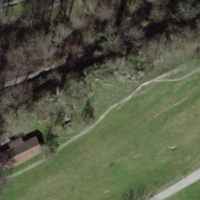
EUNIS habitat code: 53
Species observed at this site:
Arum maculatum
Chelidonium majus
Cardamine flexuosa
Asplenium scolopendrium
Erithacus rubecula